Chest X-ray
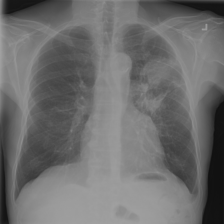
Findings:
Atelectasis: negative
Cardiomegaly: negative
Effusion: negative
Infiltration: negative
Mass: positive
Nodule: negative
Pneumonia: negative
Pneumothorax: negative
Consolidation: negative
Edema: negative
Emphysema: negative
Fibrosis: negative
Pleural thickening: negative
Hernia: negative